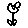
Label: flower